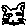
Label: cat